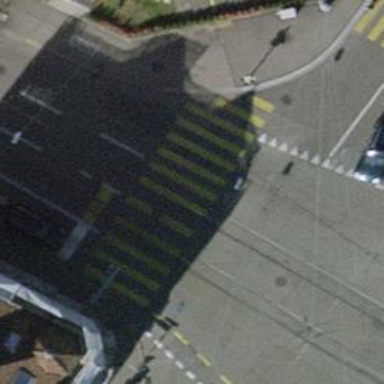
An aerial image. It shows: Tram crossing on the railway.